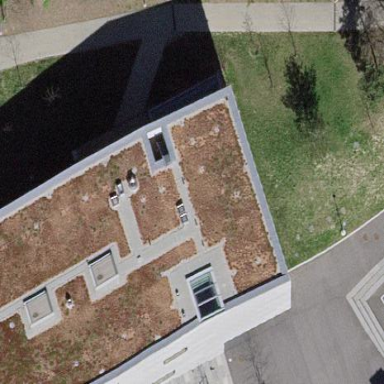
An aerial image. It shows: School building.